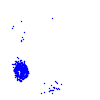
Particle: electron